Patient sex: F
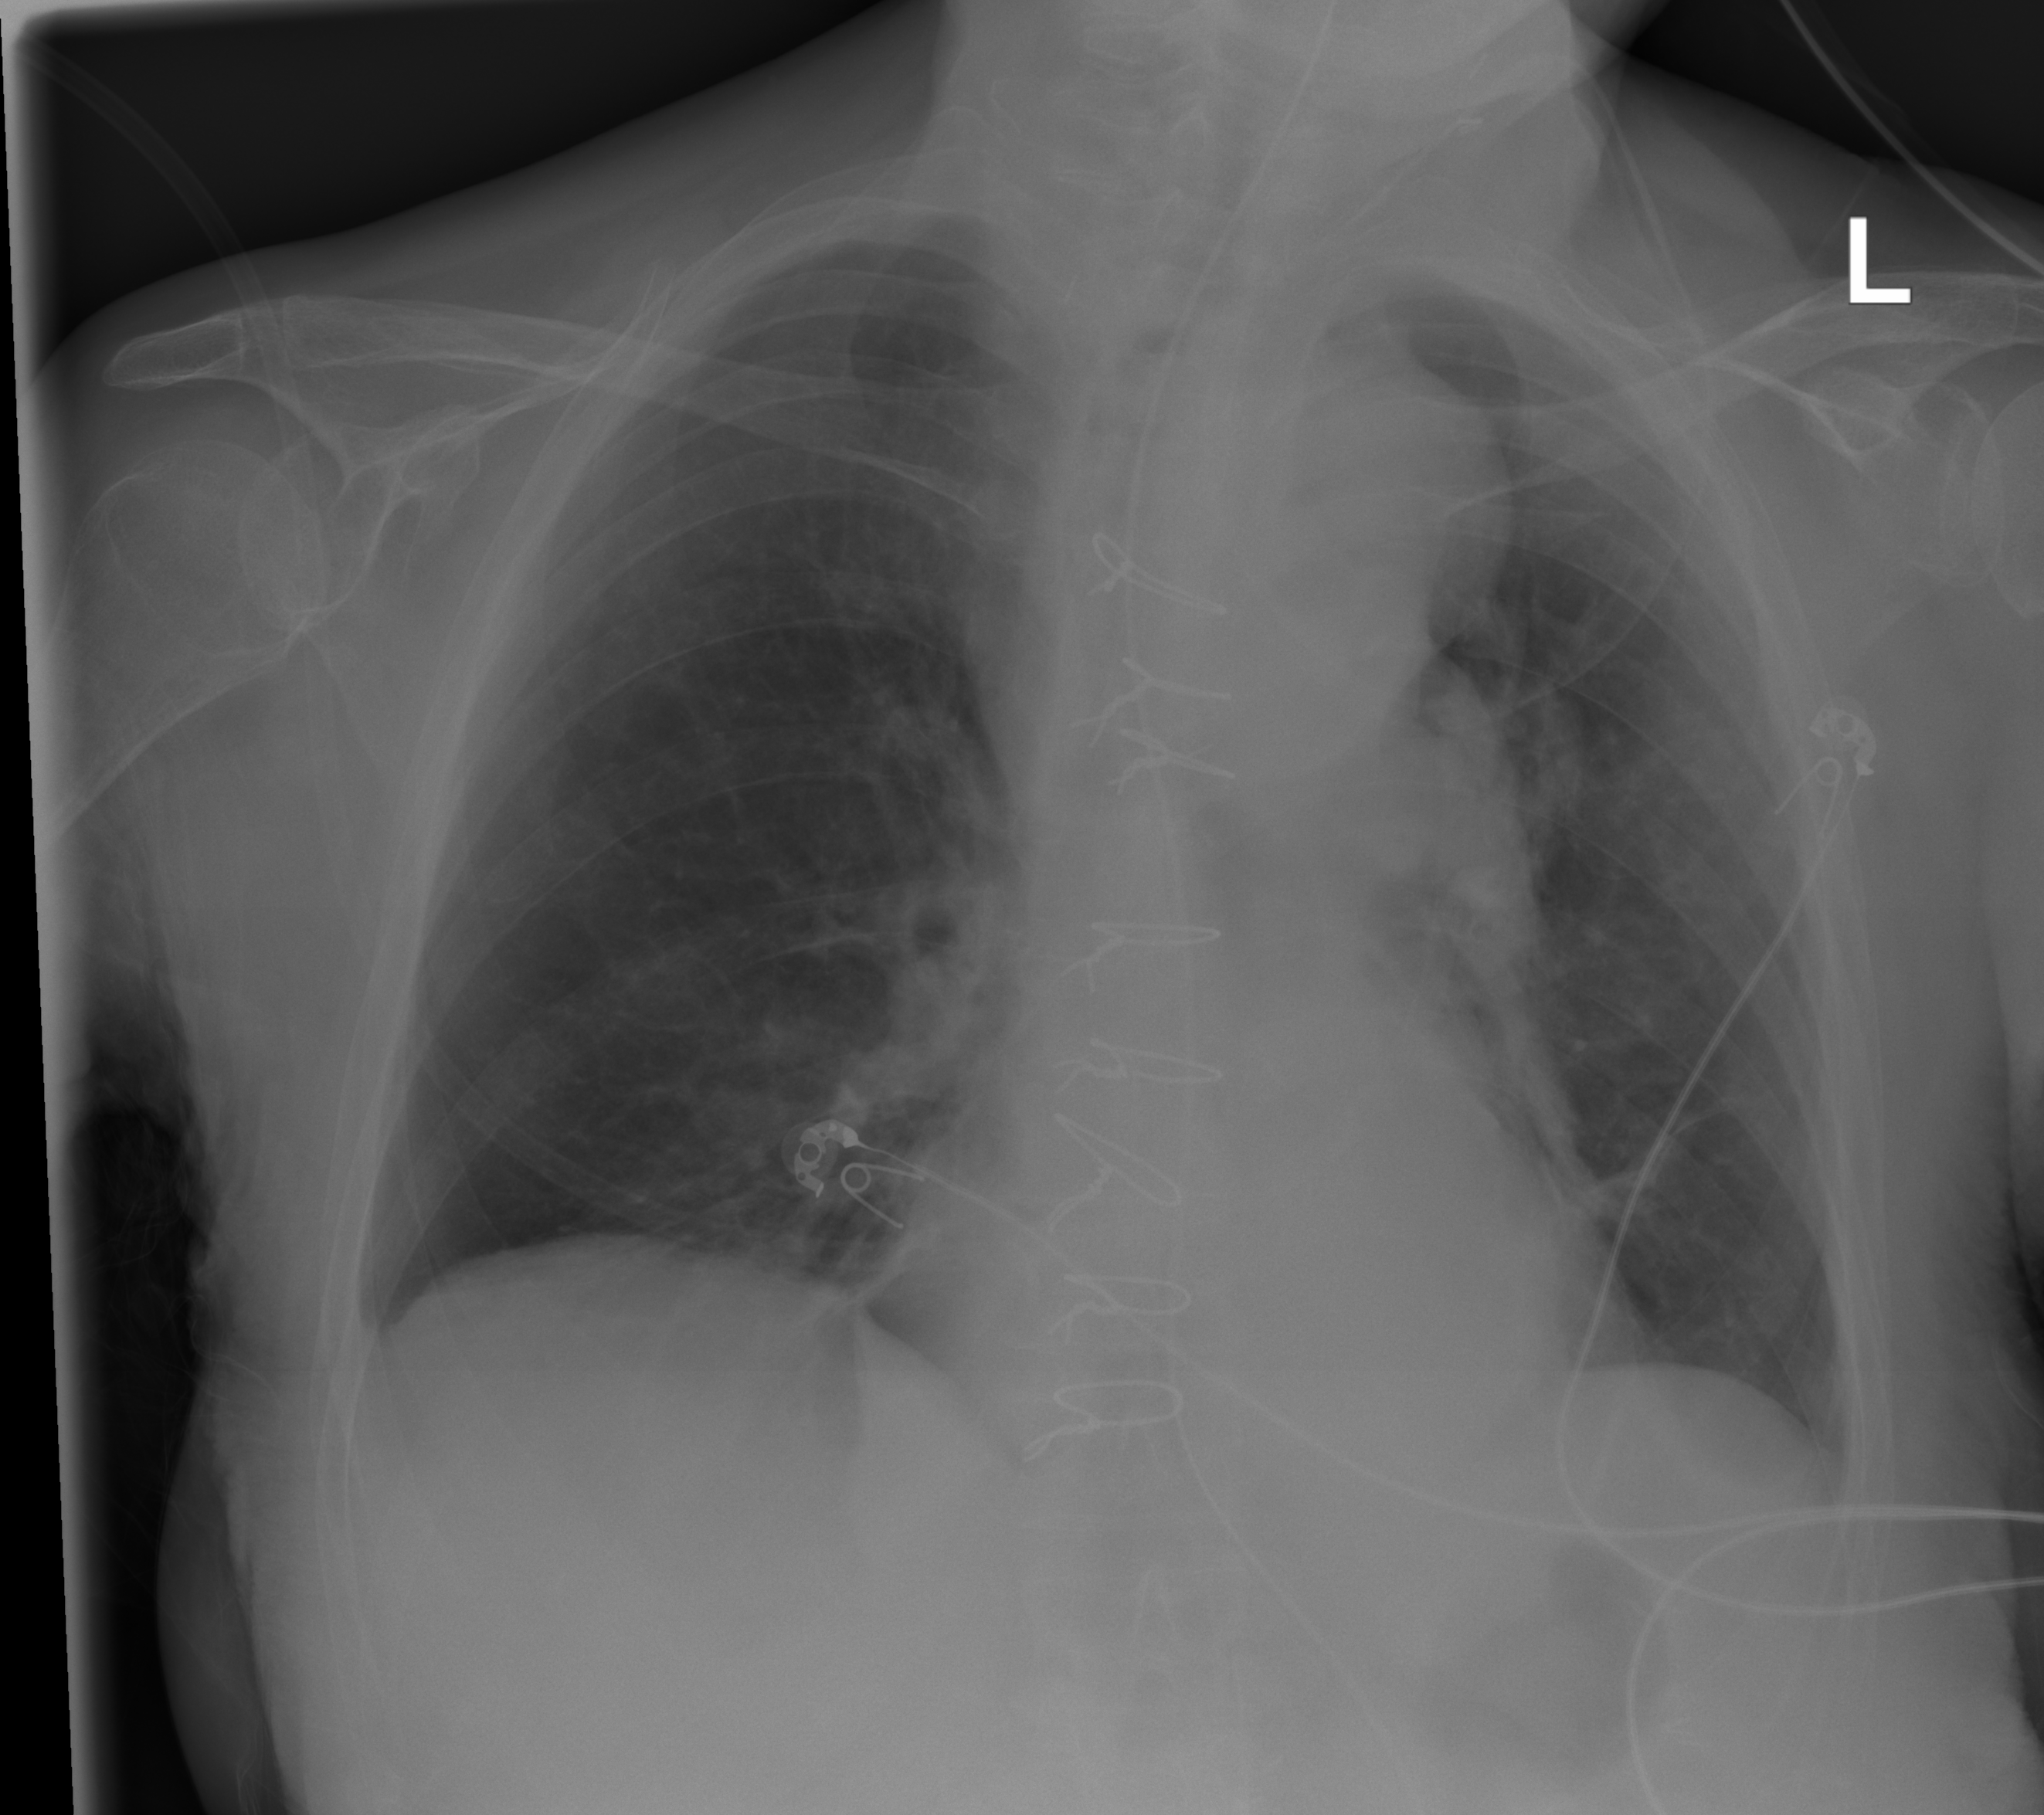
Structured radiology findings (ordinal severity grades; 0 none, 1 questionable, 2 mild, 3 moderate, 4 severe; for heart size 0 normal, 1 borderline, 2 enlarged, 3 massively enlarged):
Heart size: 1
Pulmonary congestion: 2
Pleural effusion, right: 2
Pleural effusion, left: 2
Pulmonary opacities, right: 0
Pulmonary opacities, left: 0
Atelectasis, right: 1
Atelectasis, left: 2